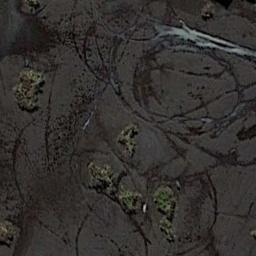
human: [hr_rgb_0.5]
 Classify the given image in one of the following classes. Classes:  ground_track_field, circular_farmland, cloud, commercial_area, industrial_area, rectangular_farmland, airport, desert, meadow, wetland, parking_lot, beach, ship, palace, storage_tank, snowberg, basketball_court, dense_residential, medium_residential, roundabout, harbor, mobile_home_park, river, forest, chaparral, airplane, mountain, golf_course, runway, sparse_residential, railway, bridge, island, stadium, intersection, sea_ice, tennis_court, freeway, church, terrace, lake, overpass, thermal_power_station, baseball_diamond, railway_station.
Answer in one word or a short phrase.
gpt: wetland